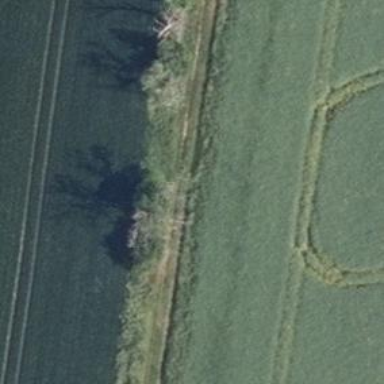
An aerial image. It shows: Row of trees in natural setting.